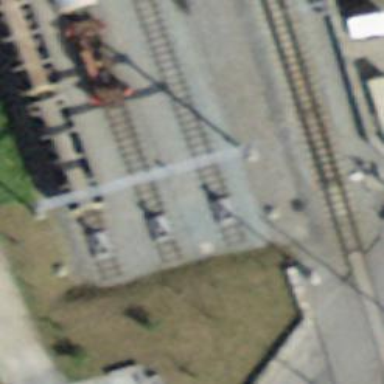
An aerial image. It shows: Railway buffer stop.